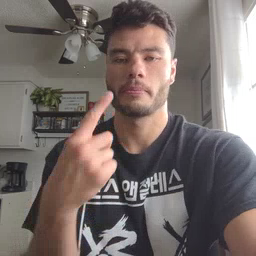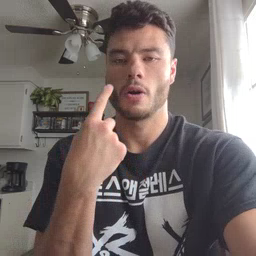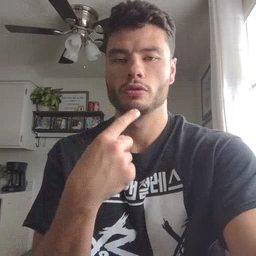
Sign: mouth